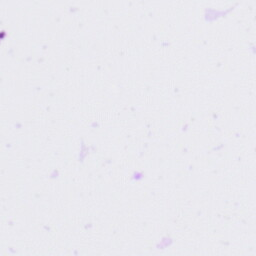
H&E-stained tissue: Tonsil